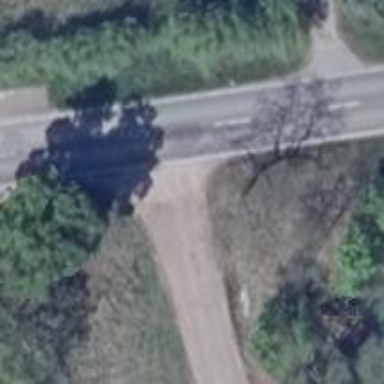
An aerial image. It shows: Secondary road.